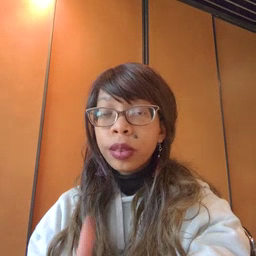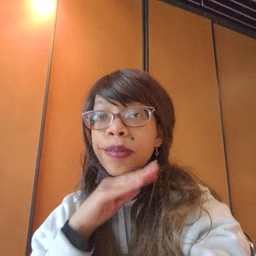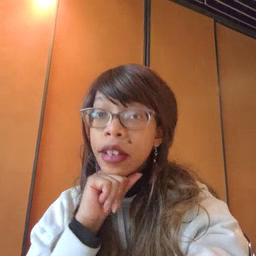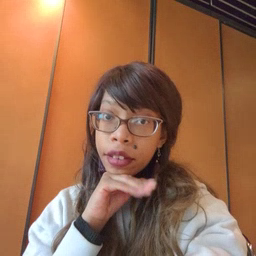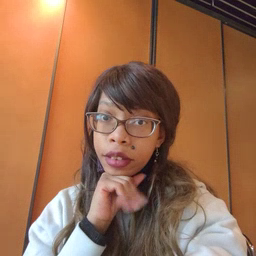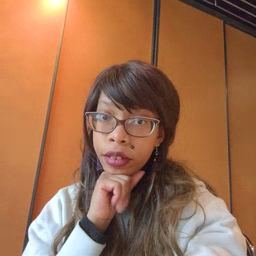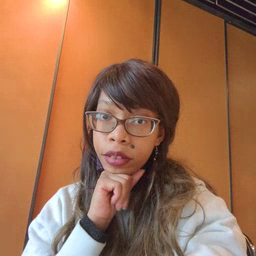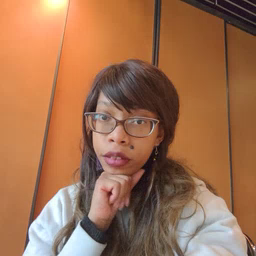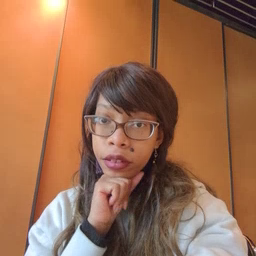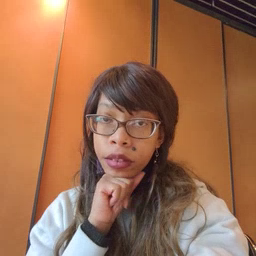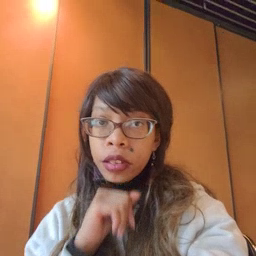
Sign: pig